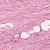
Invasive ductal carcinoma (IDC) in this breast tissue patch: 0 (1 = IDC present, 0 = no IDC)